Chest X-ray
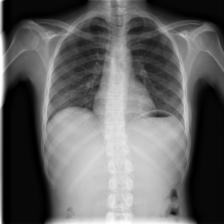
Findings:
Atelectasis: negative
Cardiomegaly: negative
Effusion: negative
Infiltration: negative
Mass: negative
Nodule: negative
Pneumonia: negative
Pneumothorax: negative
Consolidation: negative
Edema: negative
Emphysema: negative
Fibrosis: negative
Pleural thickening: negative
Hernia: negative